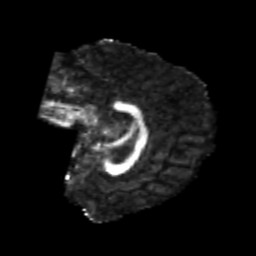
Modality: FA
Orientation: sagittal
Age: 22
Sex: female
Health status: healthy
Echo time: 0.074 s